Question: How can I show a column where the values from the first column completes the missing values of the second column?
I want this result (red marked column):

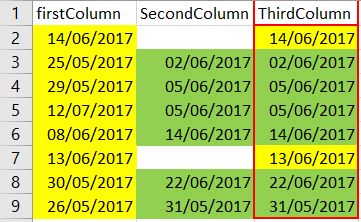
Answer: you can use case as below:
'''
Select *, ThirdColumn = Case when SecondColumn is null then FirstColumn else SecondColumn End
FourthColumn = Row_Number() over(partition by coalesce(SecondColumn,FirstColumn) order by Id)
from yourtable
'''
or with coalesce
'''
Select *, ThirdColumn = coalesce(SecondColumn,FirstColumn)
FourthColumn = Row_Number() over(partition by coalesce(SecondColumn,FirstColumn) order by Id)
from yourtable
'''